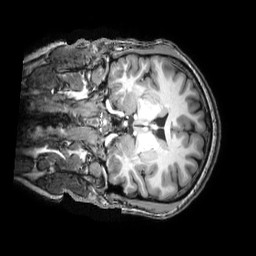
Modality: T1w
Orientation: coronal
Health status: healthy
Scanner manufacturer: philips
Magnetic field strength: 3 T
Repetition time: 0.00829 s
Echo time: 0.003824 s